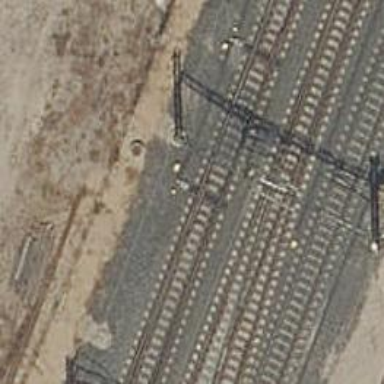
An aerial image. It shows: Railway switch with the turnout on the left side.